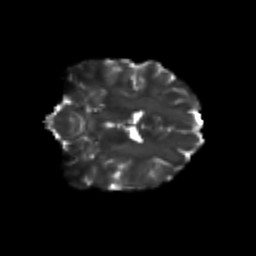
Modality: T2w
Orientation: coronal
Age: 26
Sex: female
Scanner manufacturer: siemens
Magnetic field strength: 3 T
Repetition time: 3.5 s
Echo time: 0.125 s